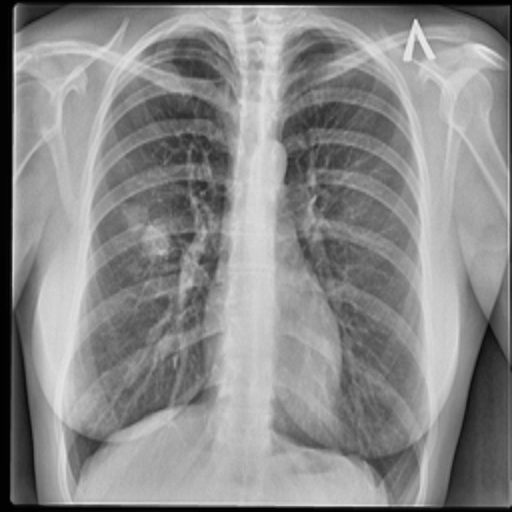
Finding: TUBERCULOSIS